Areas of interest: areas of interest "Pharmacy"
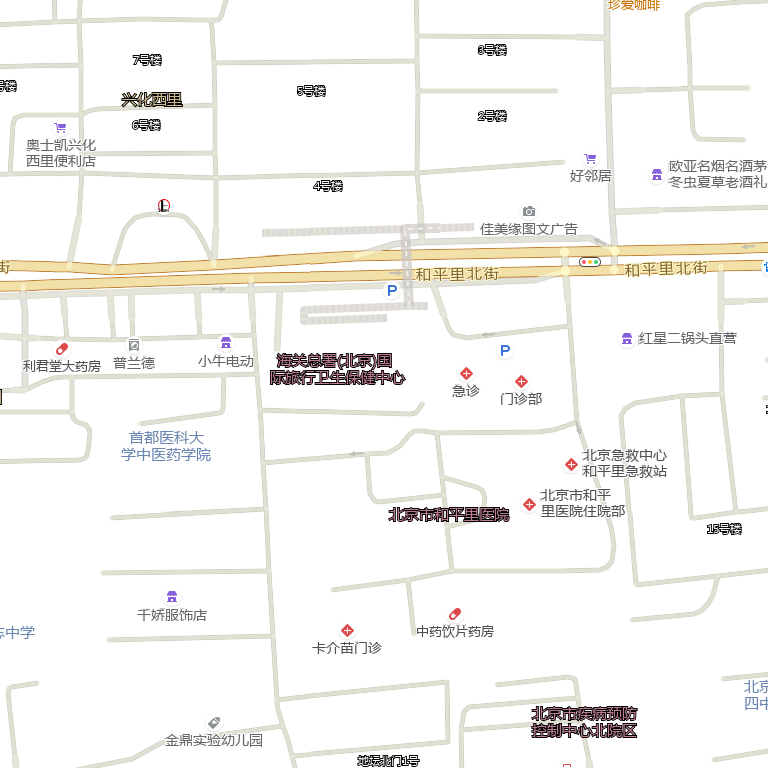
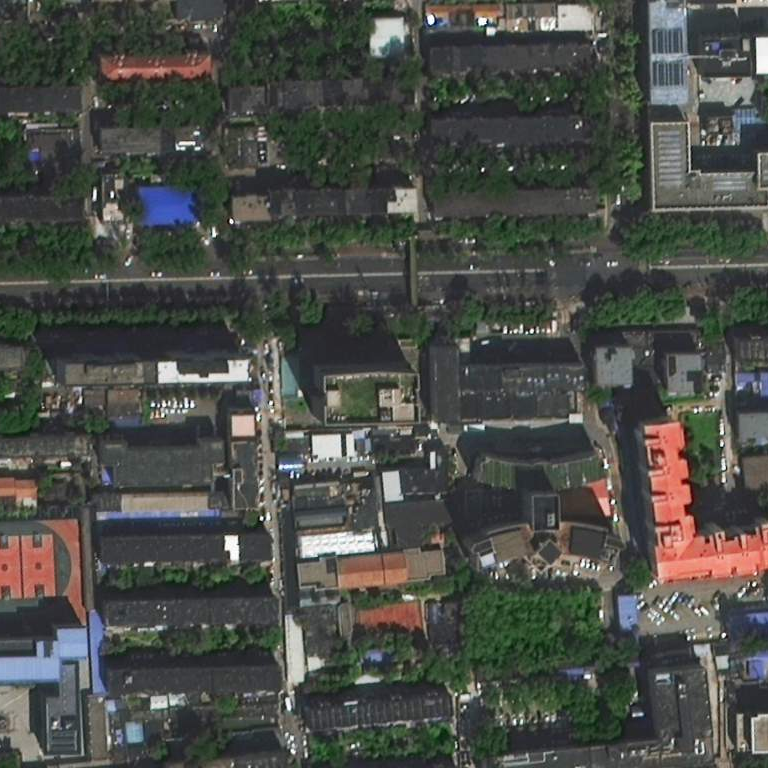